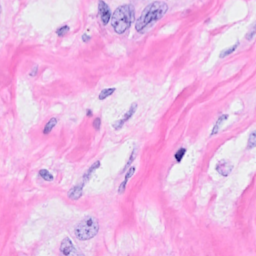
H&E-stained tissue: Breast